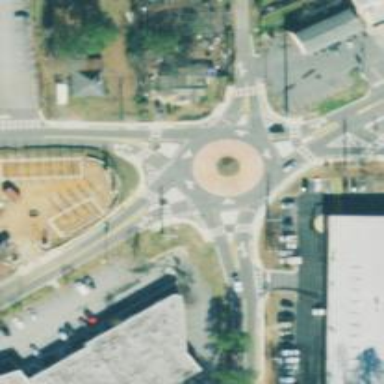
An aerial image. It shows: Tertiary road leading to roundabout.